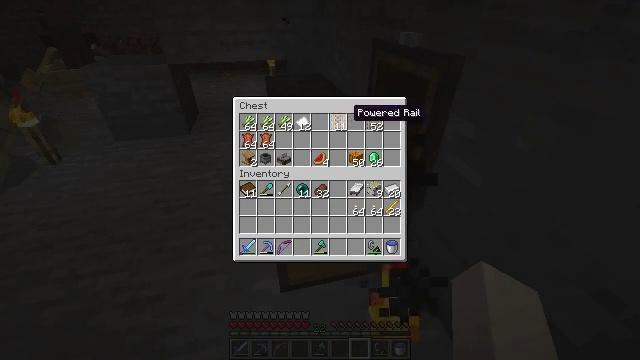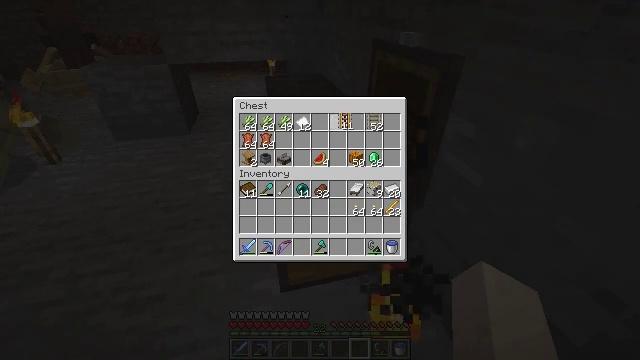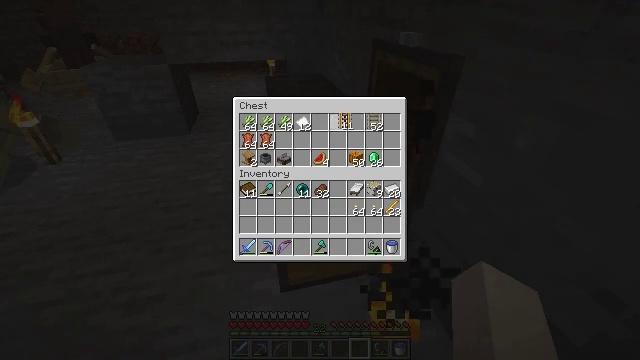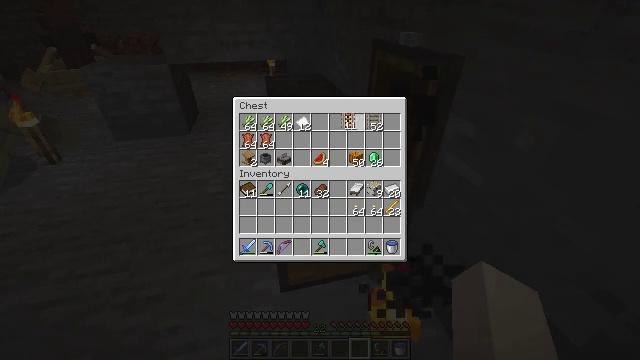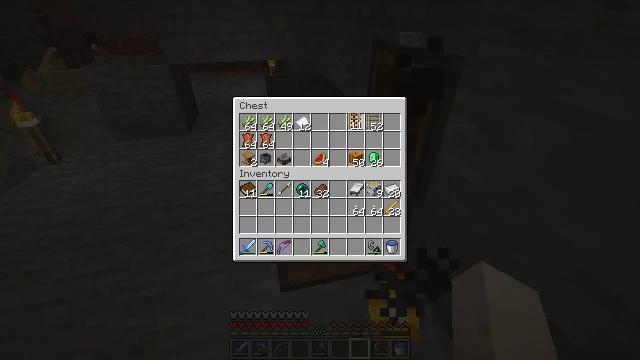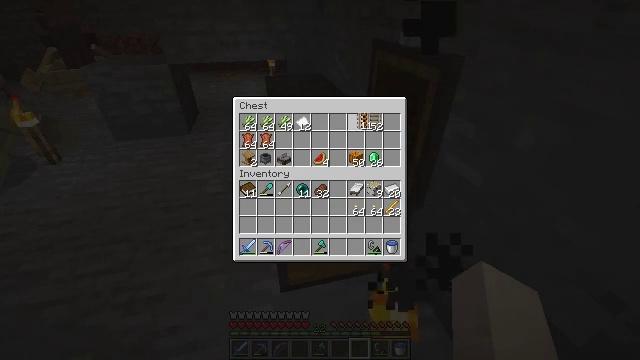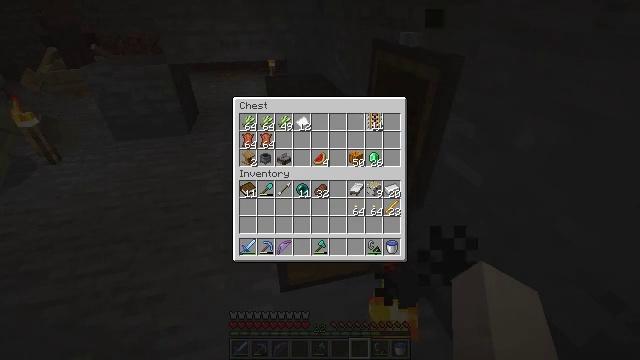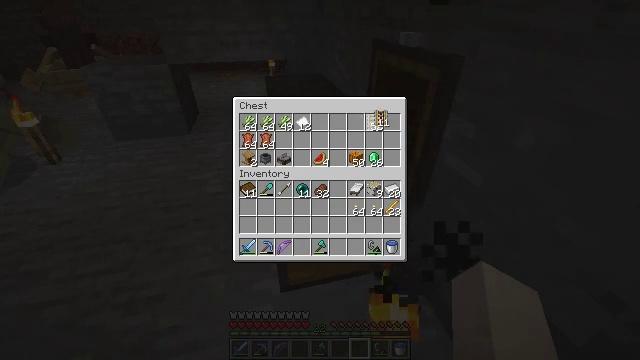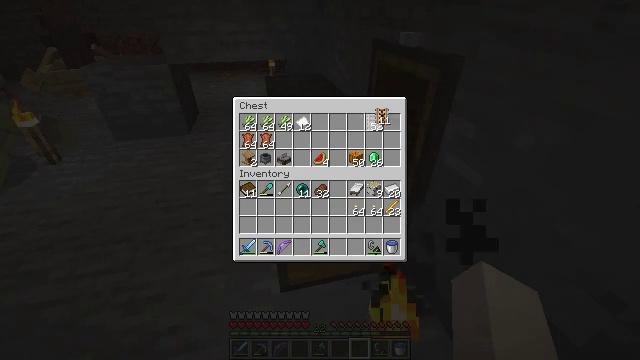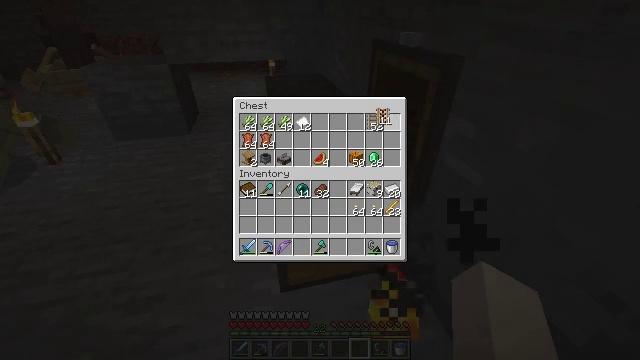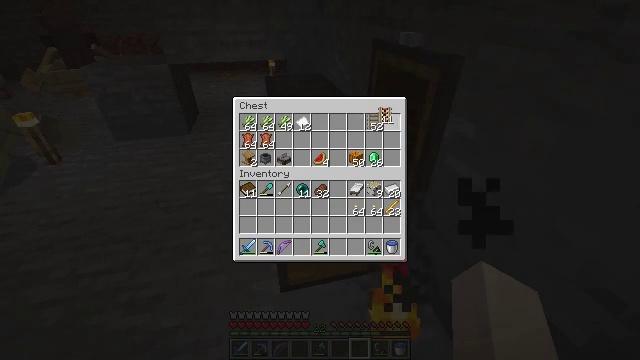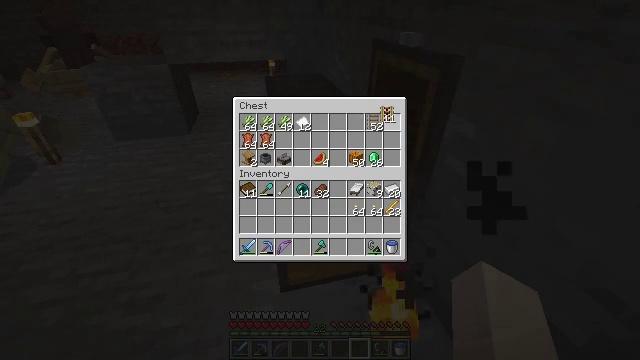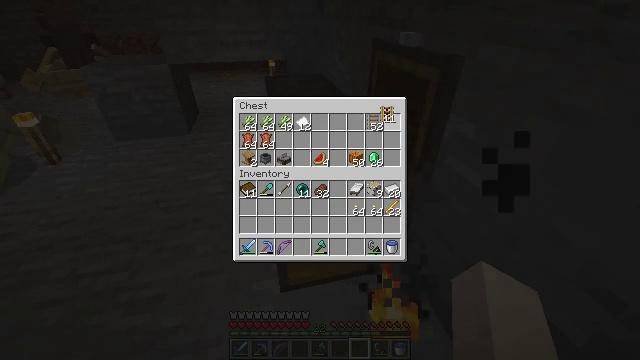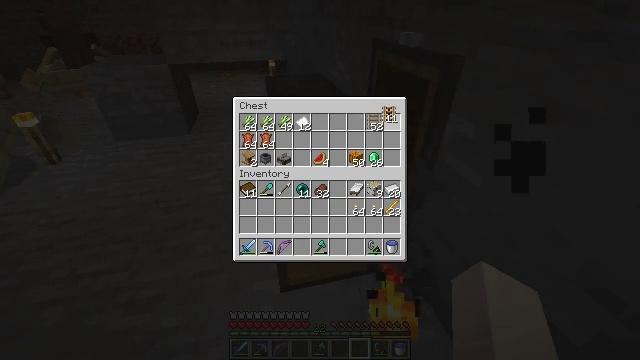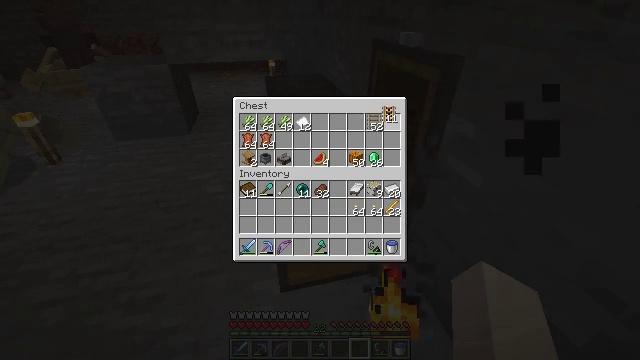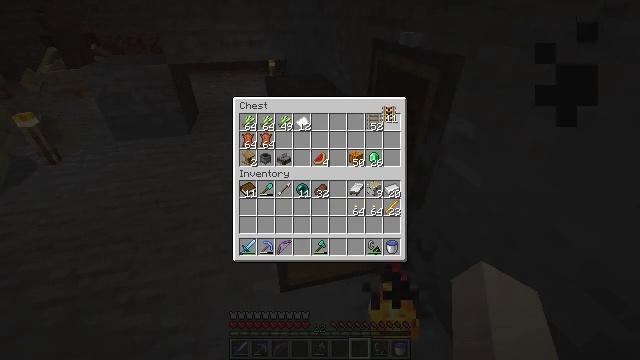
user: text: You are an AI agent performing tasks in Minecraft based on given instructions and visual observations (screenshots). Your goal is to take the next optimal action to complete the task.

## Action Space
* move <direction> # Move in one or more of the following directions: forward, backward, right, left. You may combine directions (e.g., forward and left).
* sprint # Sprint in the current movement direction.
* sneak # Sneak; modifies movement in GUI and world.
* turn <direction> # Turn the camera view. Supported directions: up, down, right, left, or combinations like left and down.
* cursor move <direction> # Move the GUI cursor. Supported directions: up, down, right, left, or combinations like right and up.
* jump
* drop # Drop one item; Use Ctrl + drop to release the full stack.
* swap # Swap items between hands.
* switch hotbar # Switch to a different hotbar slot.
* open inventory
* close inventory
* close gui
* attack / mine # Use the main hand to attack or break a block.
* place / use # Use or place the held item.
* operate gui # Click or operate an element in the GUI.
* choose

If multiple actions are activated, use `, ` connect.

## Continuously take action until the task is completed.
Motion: motion action
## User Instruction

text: Open the crafting grid for blaze powder.
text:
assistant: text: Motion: attack / mine
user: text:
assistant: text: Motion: attack / mine
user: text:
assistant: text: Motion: no_op
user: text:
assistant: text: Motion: no_op
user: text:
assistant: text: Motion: turn right
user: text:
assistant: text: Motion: turn right
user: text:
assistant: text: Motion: no_op
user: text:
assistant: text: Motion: no_op
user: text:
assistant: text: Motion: no_op
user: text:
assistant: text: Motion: no_op
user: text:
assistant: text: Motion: no_op
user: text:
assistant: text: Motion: no_op
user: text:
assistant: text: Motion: no_op
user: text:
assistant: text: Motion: no_op
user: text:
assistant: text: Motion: attack / mine
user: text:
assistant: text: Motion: attack / mine
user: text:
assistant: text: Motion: no_op
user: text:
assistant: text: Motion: no_op
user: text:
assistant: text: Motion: no_op
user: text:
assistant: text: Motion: no_op
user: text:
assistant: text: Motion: no_op
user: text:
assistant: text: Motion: no_op
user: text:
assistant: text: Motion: no_op
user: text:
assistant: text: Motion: no_op
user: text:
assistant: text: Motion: no_op
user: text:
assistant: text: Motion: no_op
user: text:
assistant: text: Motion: turn down
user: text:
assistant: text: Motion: turn down
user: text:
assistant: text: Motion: no_op
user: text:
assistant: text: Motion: no_op